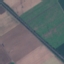
Land use / land cover: Highway